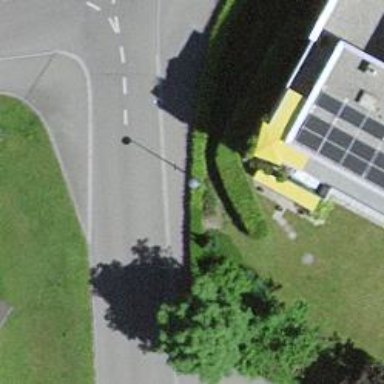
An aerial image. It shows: Zebra crossing on the road.